Question: I installed Maven to be able to easily import / manage dependencies for 'org.apache.commons:comons-lang3:3.1'. After opening 'pom.xml' the project can not be run or debugged.
pom.xml:
'''
<project xmlns="http://maven.apache.org/POM/4.0.0" xmlns:xsi="http://www.w3.org/2001/XMLSchema-instance"
xsi:schemaLocation="http://maven.apache.org/POM/4.0.0 http://maven.apache.org/xsd/maven-4.0.0.xsd">
<modelVersion>4.0.0</modelVersion>
<groupId>myGroup</groupId>
<artifactId>myArtifact</artifactId>
<version>1.0-SNAPSHOT</version>
<packaging>jar</packaging>
<name>deleteme</name>
<url>http://maven.apache.org</url>
<properties>
<project.build.sourceEncoding>UTF-8</project.build.sourceEncoding>
</properties>
<dependencies>
<dependency>
<groupId>org.apache.commons</groupId>
<artifactId>commons-lang3</artifactId>
<version>3.1</version>
</dependency>
</dependencies>
</project>
'''
The Run and Debug buttons became inactive.

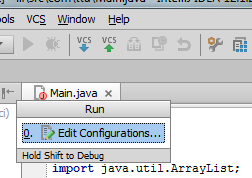
Answer: This has nothing with maven. It about IntelliJ setup!
Actually, maven has slightly different file structure
'''
/project-root
/src
/main
/java <-- put your sources here
/resources
/test
/java
/resources
/your-packages-and-sources <-- now your sources is probably here
pom.xml
'''
Try to:
- - -